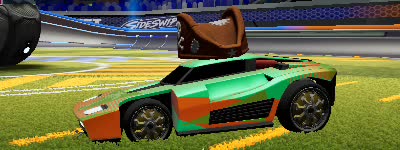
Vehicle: breakout